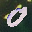
Label: 0